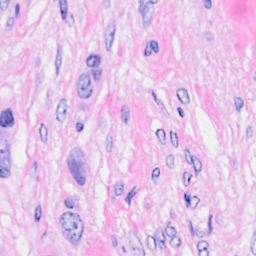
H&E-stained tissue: Breast